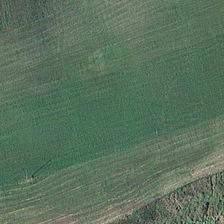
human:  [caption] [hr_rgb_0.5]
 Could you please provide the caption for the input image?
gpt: there are many lush grass growing on the pasture .

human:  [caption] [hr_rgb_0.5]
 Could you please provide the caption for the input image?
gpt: there are many lush grass growing on the pasture .

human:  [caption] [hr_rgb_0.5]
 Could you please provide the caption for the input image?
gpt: the grass is vast .

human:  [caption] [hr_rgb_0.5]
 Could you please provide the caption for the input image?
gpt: the grass is vast .

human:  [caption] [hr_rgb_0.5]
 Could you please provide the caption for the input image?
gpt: the grass is vast .